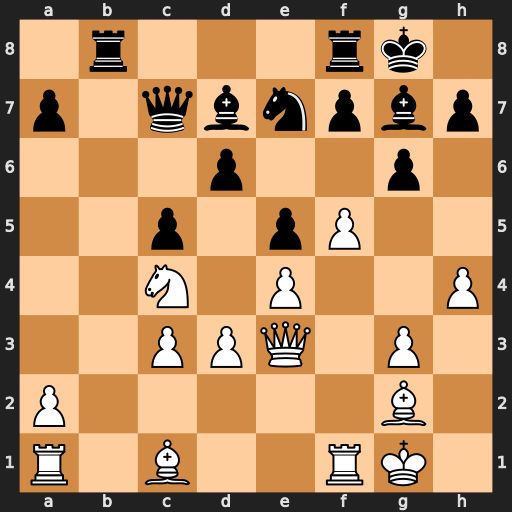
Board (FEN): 1r3rk1/p1qbnpbp/3p2p1/2p1pP2/2N1P2P/2PPQ1P1/P5B1/R1B2RK1
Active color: w
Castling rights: -
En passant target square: -
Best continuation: f6 Bxf6 Rxf6